Field crop: tomato
Growth stage: 1
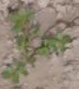
Species: portulaca